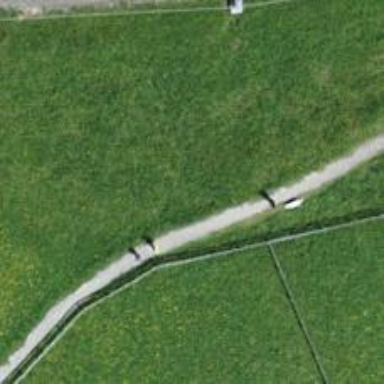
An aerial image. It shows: Pebblestone path.